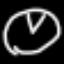
Label: clock